Question: So I have this line of code:
'''
new btBvhTriangleMeshShape(meshInterface, true);
'''
Which crashes my program. Apparently, somewhere inside the function there is an 'assert(numIndices>0)' line, which is causing the crash.
If I add one more 'false' parameter on the end of my line so it looks like:
'''
new btBvhTriangleMeshShape(meshInterface, true, false);
'''
I tell it not to generate the bounding volume data, and it continues fine (no crash). So my question is: Why is it when I clearly have indices in 'meshInterface', it crashes and says I have no indices.
Additional Info:
'meshInterface' is created like this:
'''
btTriangleMesh *meshInterface = new btTriangleMesh();
for(uint i = 0; i < terrainMesh.position.size(); i++) {
//don't remove duplicate vertex because there won't ever be any
meshInterface->findOrAddVertex(toBt(terrainMesh.position[i]), false);
}
for(uint i = 0; i < terrainMesh.index.size(); i++) {
meshInterface->addIndex(terrainMesh.index[i]);
}
'''
I already have my data set up in another object, and I just load it into the bullet setup.
And here you can see there is clearly valid data in my 'meshInterface'. The mesh is a flat plane.

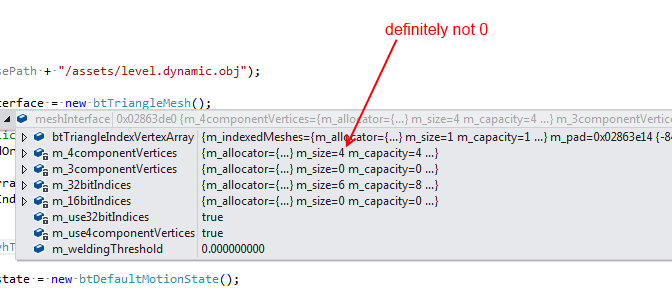
Answer: From btTriangleMesh.h:
'''
// findOrAddVertex is an internal method, use addTriangle instead
int findOrAddVertex(const btVector3& vertex, bool removeDuplicateVertices);
'''
So try using addTriangle instead.
EDIT: It is more efficient to use btTriangleIndexVertexArray instead of btTriangleMesh.